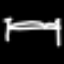
Label: bed